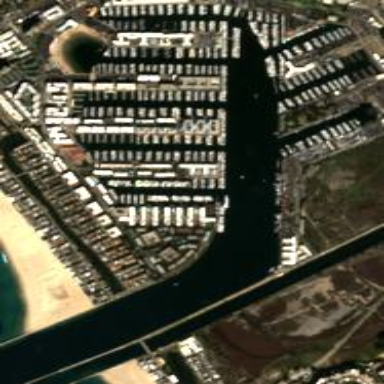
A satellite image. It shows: Marina on the waterfront with natural water surroundings.